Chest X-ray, PA view. Patient: 49 years old, sex M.
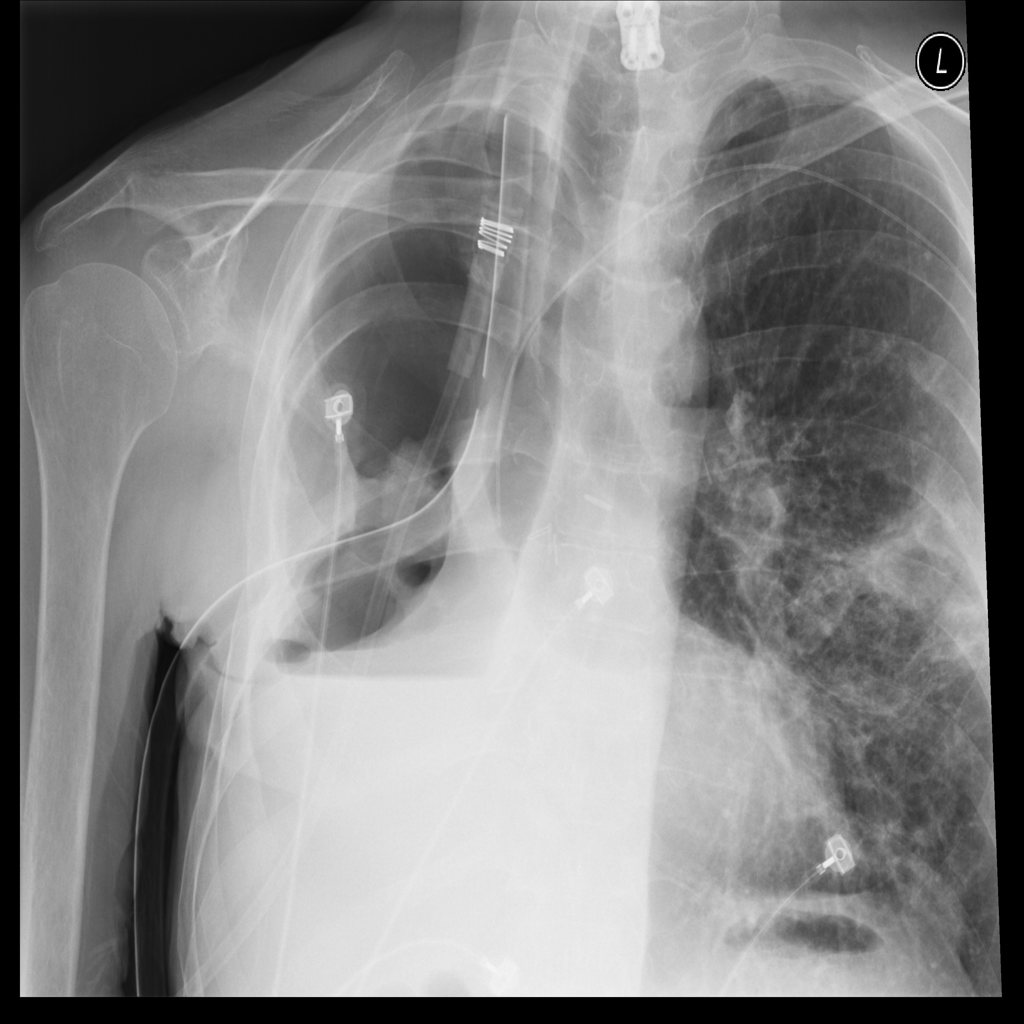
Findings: Infiltration